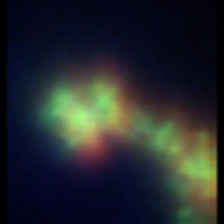
Taxon: Unknown_detritus
Group: Unknown